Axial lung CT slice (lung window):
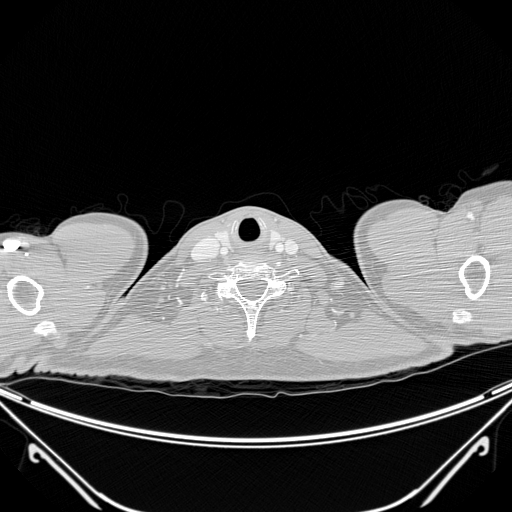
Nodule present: no